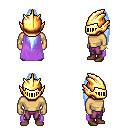
a pixel art fantasy rpg character, male body template, human, tanned skin, lavender cape, magenta pants, white cyan extra-long topknot hairstyle, gold helm, bracelets, brown shoes, four views (front, back, left, right), 2x2 character sprite sheet, small pixel art, hard edges, no anti-aliasing